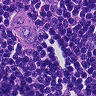
Metastatic tissue present: yes